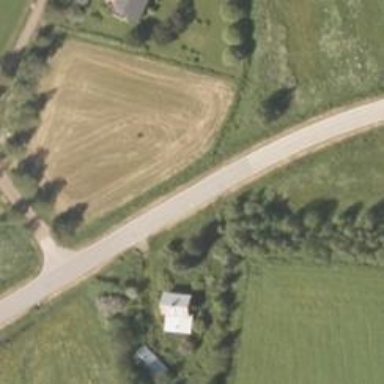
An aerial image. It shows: Tertiary road.